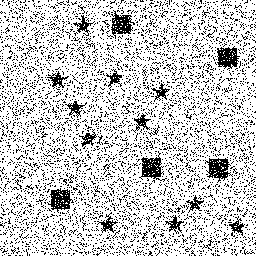
Squares: 5
Triangles: 0
Stars: 11
Total shapes: 16